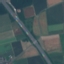
Land use / land cover: Highway